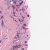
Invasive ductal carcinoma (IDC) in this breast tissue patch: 1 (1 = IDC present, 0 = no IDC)